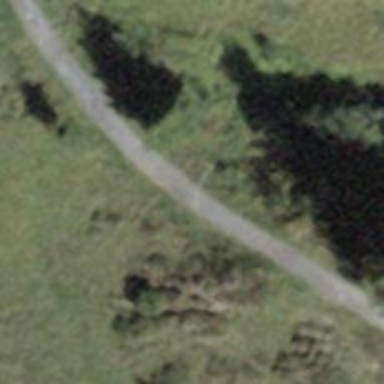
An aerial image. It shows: Gravel path.